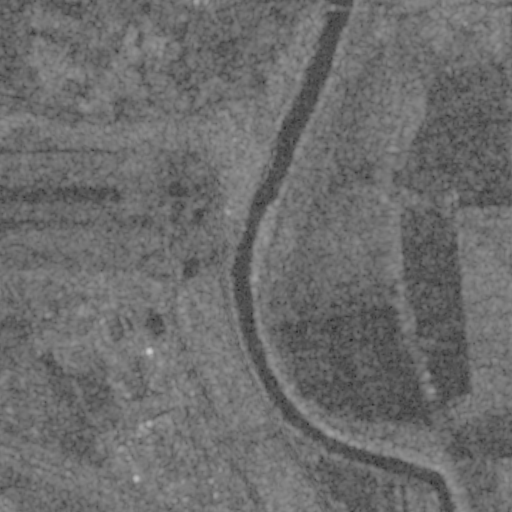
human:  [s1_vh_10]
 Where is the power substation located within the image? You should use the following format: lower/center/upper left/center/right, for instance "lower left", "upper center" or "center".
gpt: The power substation is located in the lower right of the image.
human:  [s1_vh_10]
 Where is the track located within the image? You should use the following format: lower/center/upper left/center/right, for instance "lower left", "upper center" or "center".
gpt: There is no track in the image.

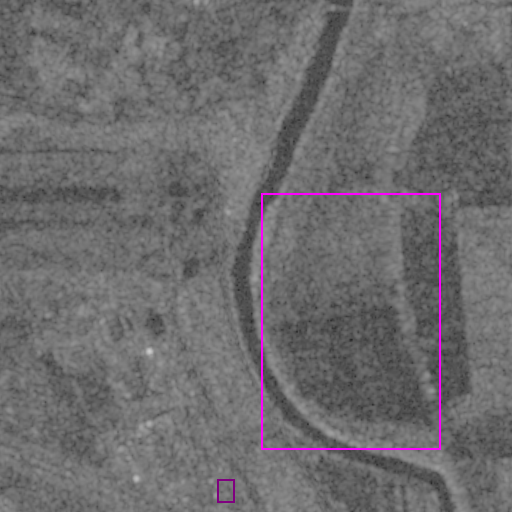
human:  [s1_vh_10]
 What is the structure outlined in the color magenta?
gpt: The structure outlined in magenta is a crop field.
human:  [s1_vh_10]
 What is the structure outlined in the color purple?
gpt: The structure outlined in purple is a power substation.
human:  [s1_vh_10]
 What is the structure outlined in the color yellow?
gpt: There is no yellow outline.